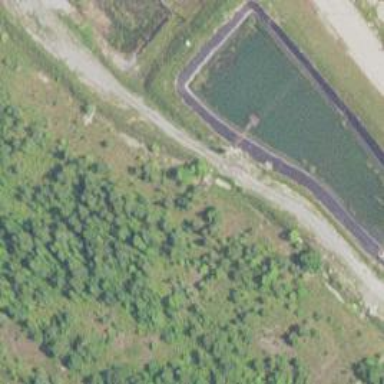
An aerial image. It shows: Reservoir of water categorized as tailings pond.